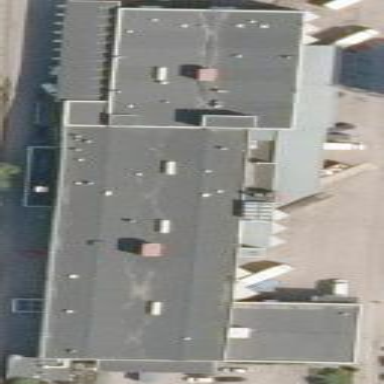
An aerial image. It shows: Industrial building.